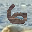
Label: 6